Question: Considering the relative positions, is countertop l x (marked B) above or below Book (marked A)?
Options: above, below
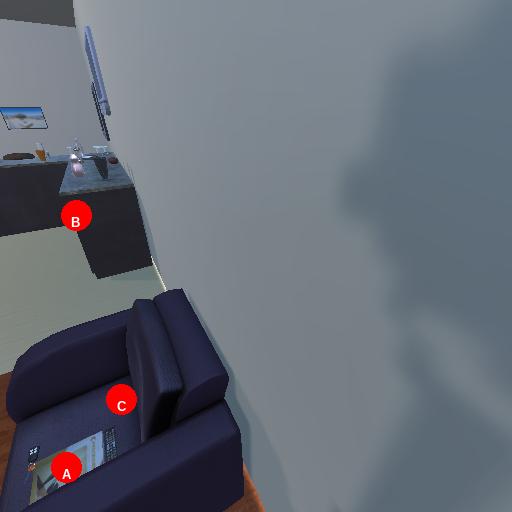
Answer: above